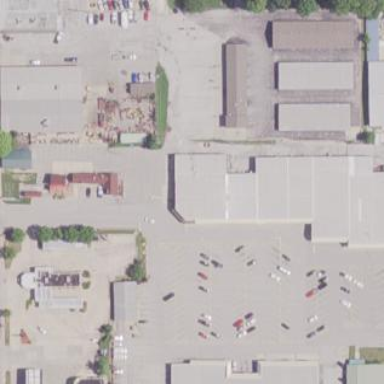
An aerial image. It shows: Commercial building.